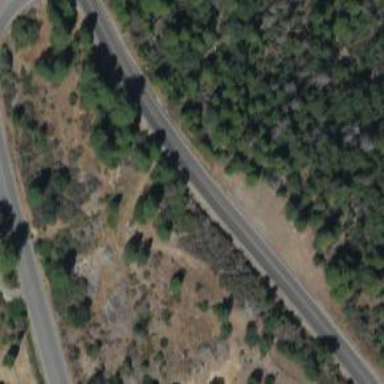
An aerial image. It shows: Secondary road.